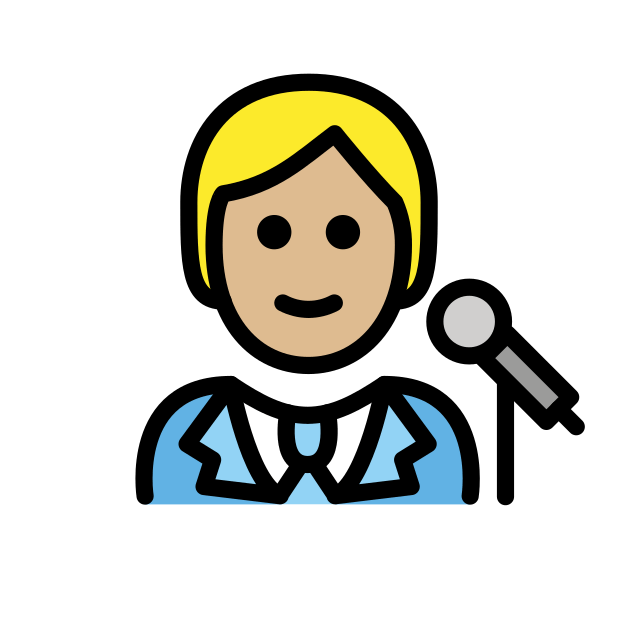
singer: medium-light skin tone